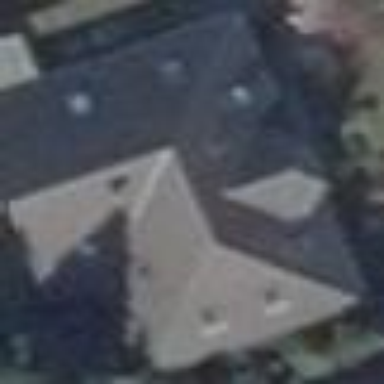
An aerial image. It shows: Detached building with hipped roof shape.